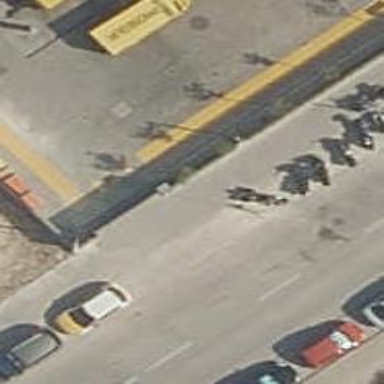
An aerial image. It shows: Motorcycle parking facility.